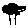
Label: tree